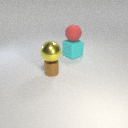
small brown metal cylinder in front of large cyan rubber cube